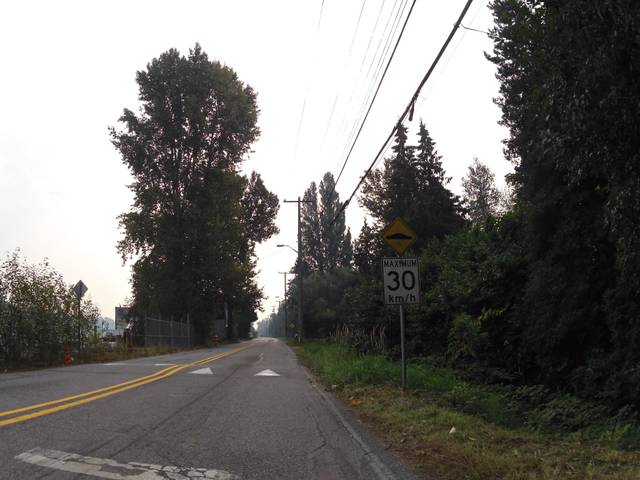
Region: Canada
Coordinates: 49.196, -123.017